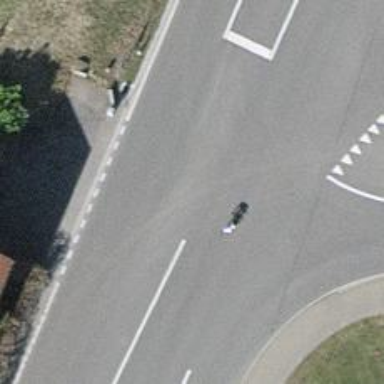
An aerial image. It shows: Primary road with asphalt surface.